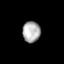
Tissue: prostate
Cell type: B cells
Senescence score: 0.7388
Nuclear area (px): 366
Mean DAPI intensity: 173.56